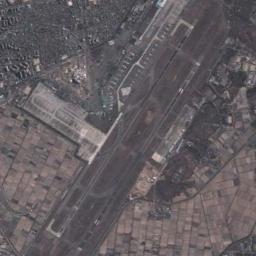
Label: airport